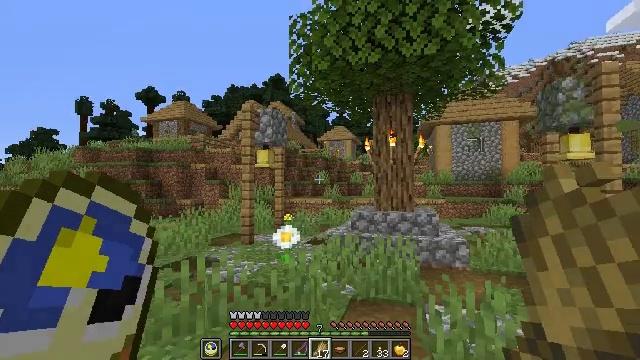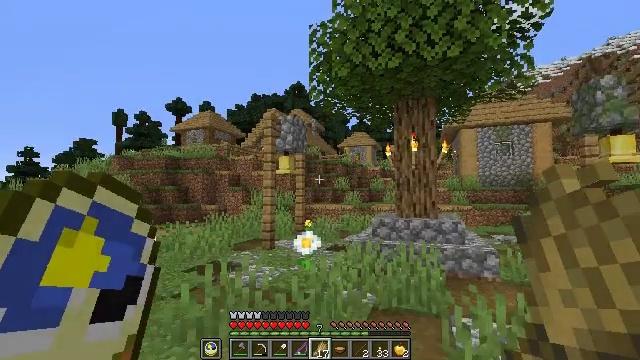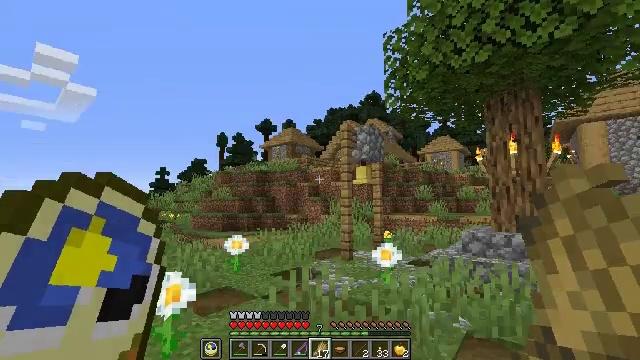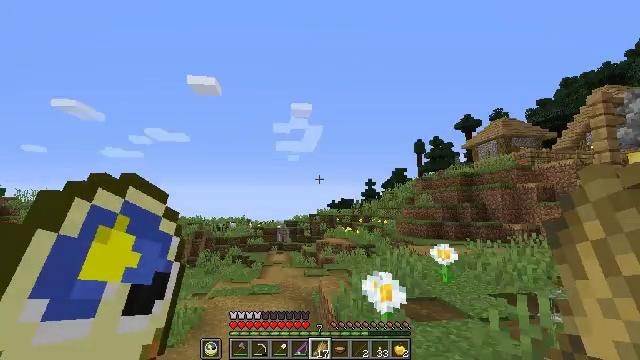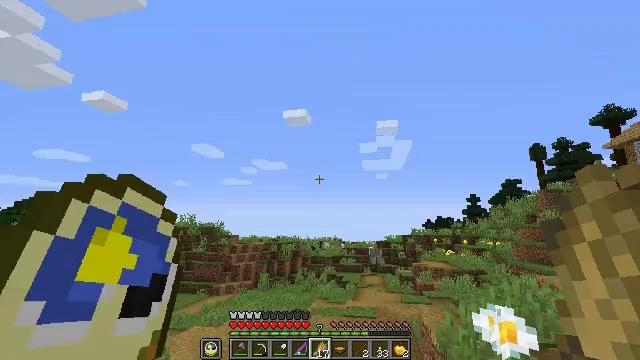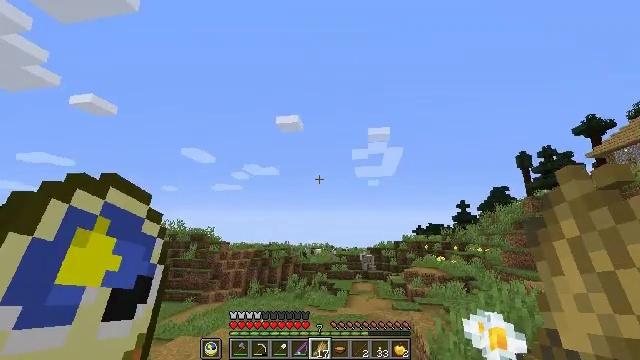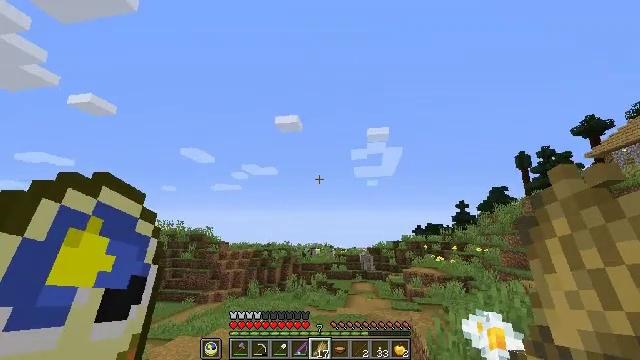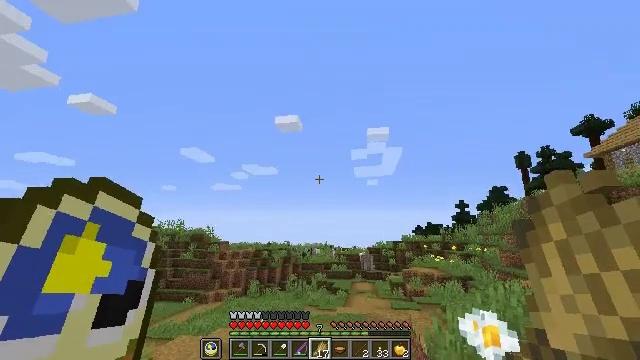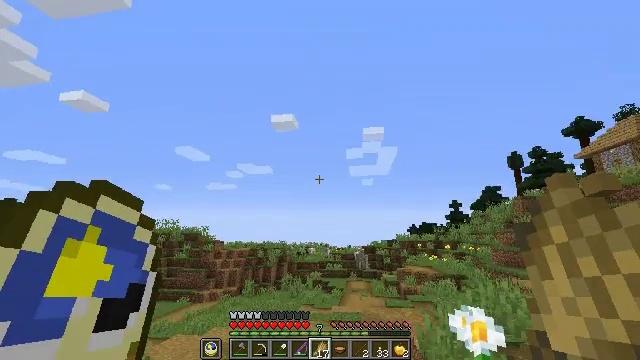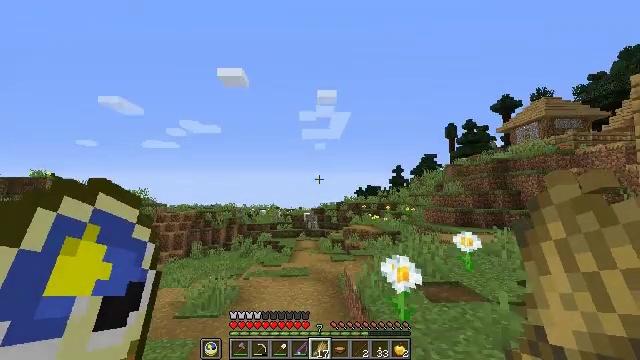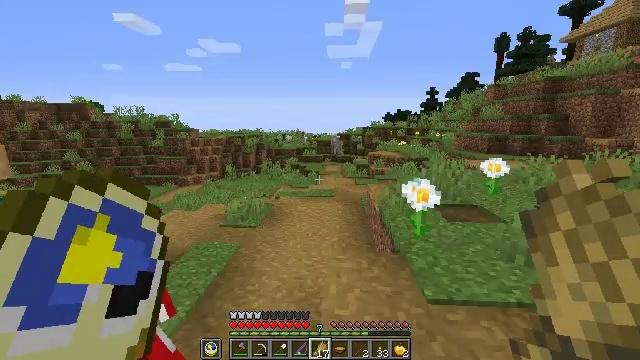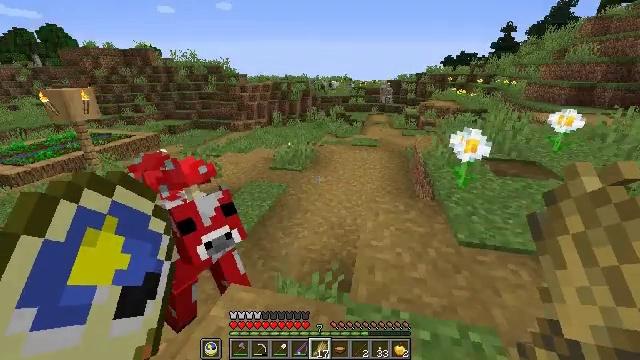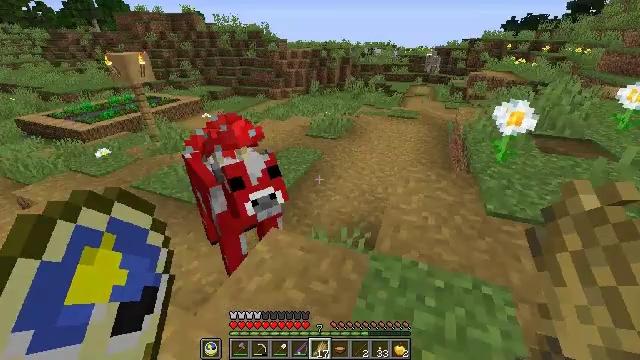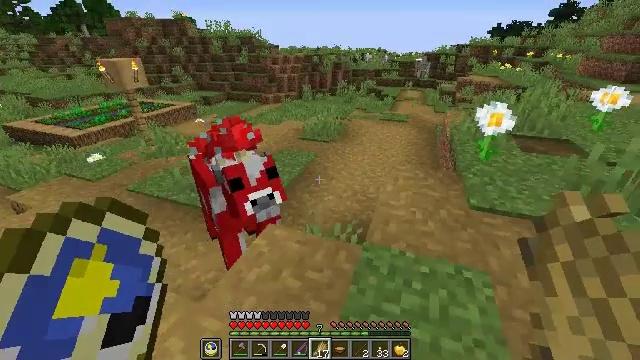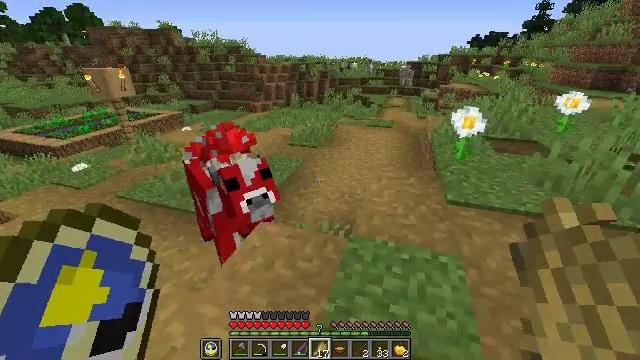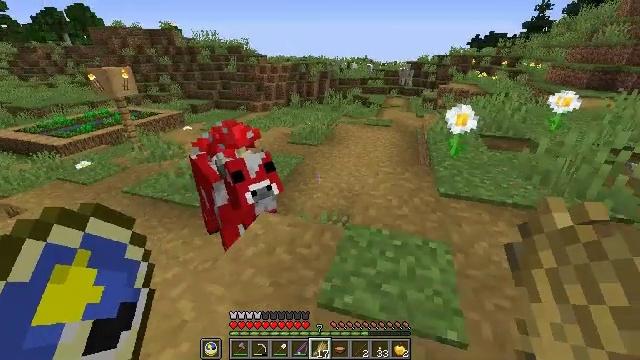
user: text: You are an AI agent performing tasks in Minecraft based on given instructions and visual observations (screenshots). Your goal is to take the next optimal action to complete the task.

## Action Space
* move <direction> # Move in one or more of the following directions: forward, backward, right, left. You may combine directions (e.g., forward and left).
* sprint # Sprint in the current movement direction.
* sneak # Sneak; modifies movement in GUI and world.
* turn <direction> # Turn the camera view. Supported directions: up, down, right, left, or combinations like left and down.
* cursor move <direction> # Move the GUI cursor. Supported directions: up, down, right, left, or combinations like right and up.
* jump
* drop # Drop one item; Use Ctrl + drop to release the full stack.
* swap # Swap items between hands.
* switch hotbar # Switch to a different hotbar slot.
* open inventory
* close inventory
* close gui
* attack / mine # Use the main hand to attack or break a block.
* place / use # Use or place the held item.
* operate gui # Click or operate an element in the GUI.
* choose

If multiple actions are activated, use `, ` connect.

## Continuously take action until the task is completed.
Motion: motion action
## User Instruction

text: Mine the oak door to pick it up.
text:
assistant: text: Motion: turn left and up
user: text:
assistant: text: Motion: turn left and up
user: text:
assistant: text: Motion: turn left and up
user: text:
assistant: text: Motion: turn left and up
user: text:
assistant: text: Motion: turn right and up
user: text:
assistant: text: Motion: no_op
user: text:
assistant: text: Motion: move back
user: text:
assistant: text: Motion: move back, turn right
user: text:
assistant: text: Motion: move back, turn right and down
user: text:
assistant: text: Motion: move back, turn left and down
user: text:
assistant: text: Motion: move back, turn left and down
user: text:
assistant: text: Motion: move back, turn left and down
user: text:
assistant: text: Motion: move back, turn right and up
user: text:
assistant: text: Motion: move back, turn right and up
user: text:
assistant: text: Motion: move back
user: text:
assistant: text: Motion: move back, turn right
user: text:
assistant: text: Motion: move back, turn right
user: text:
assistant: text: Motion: move back, turn left and down
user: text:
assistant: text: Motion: move back, turn left and down
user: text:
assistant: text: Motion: move back, turn left
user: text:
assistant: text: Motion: move back
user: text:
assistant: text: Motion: move back
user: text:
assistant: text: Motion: move back and move right
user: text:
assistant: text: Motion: move back and move right
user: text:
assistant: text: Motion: move back and move right, turn right
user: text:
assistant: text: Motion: move back and move right, turn right and up
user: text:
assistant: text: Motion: move back and move right, turn right and up
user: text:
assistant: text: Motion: move right, turn right
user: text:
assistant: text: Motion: move right
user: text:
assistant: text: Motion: move right